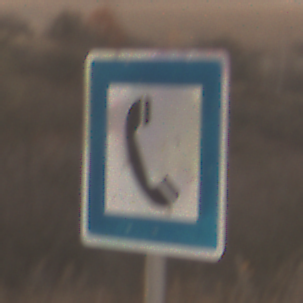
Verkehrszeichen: Fernsprecher
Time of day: SunriseSunset
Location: Outdoor (Nature)
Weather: PartlyCloudy
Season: NotSpecified
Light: Natural